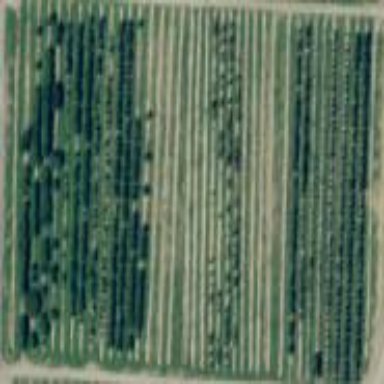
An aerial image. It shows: Orchard.